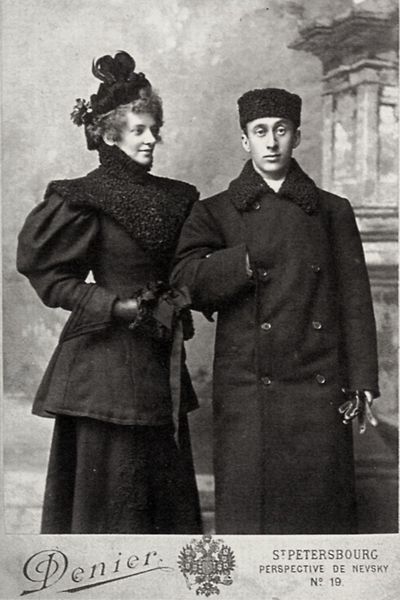
Titel: Die russische Dichterin Zinaida Gippius in Begleitung des Kunsthistorikers und Balettkritikers A. Volynskij
Künstler: Andrej I. Denier
Schlagwörter: hand, mann, weiß, landschaft, frau, grau, handschuh, handschuhe, hut, nase, profil, schwarz, säule, säulen, blick, gebäude, haus, rock, schleife, anzug, hemd, jacke, jung, kappe, mütze, architektur, arm, band, blicke, falten, kragen, pelz, stehen, ärmel, portrait, porträt, natur, haare, kostüm, mantel, paar, frontal, knopf, locken, puffärmel, schön, seide, taille, schrift, russland, winter, werbung, rad, draussen, atelier, knöpfe, revers, schick, foto, fotografie, photographie, ruine, denkmal, schwarz weiß, markant, reklame, hütchen, degen, manschetten, photo, wappen, ehepaar, pelzkragen, verliebt, knopfreihe, este, handg, skeptisch, hochzeit, tempel, pelzmütze, porträit, russen, persianer, adresse, studio, doppelreihe, han, petersburg, mützchen, russe, doppelreiher, st. petersburg, knopfreihen, fototapete, mantelaufschlag, studiofotografie, denier, dämlich, handschuhr, nevsky, saint petersbbourg